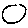
Label: circle